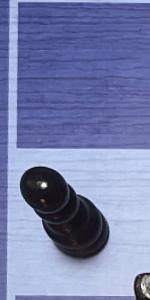
Label: Pawn_Black